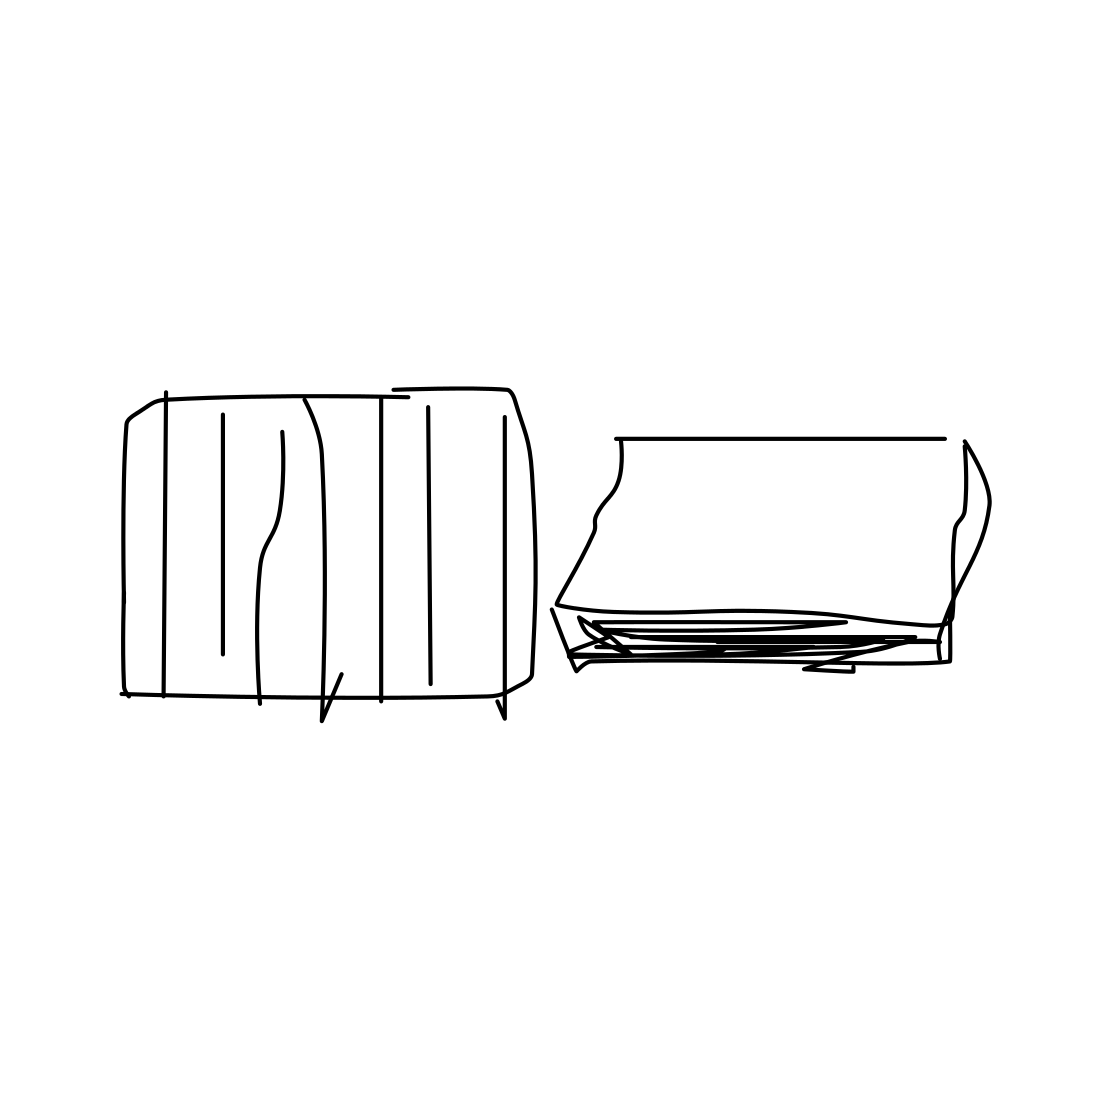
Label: bread